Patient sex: M
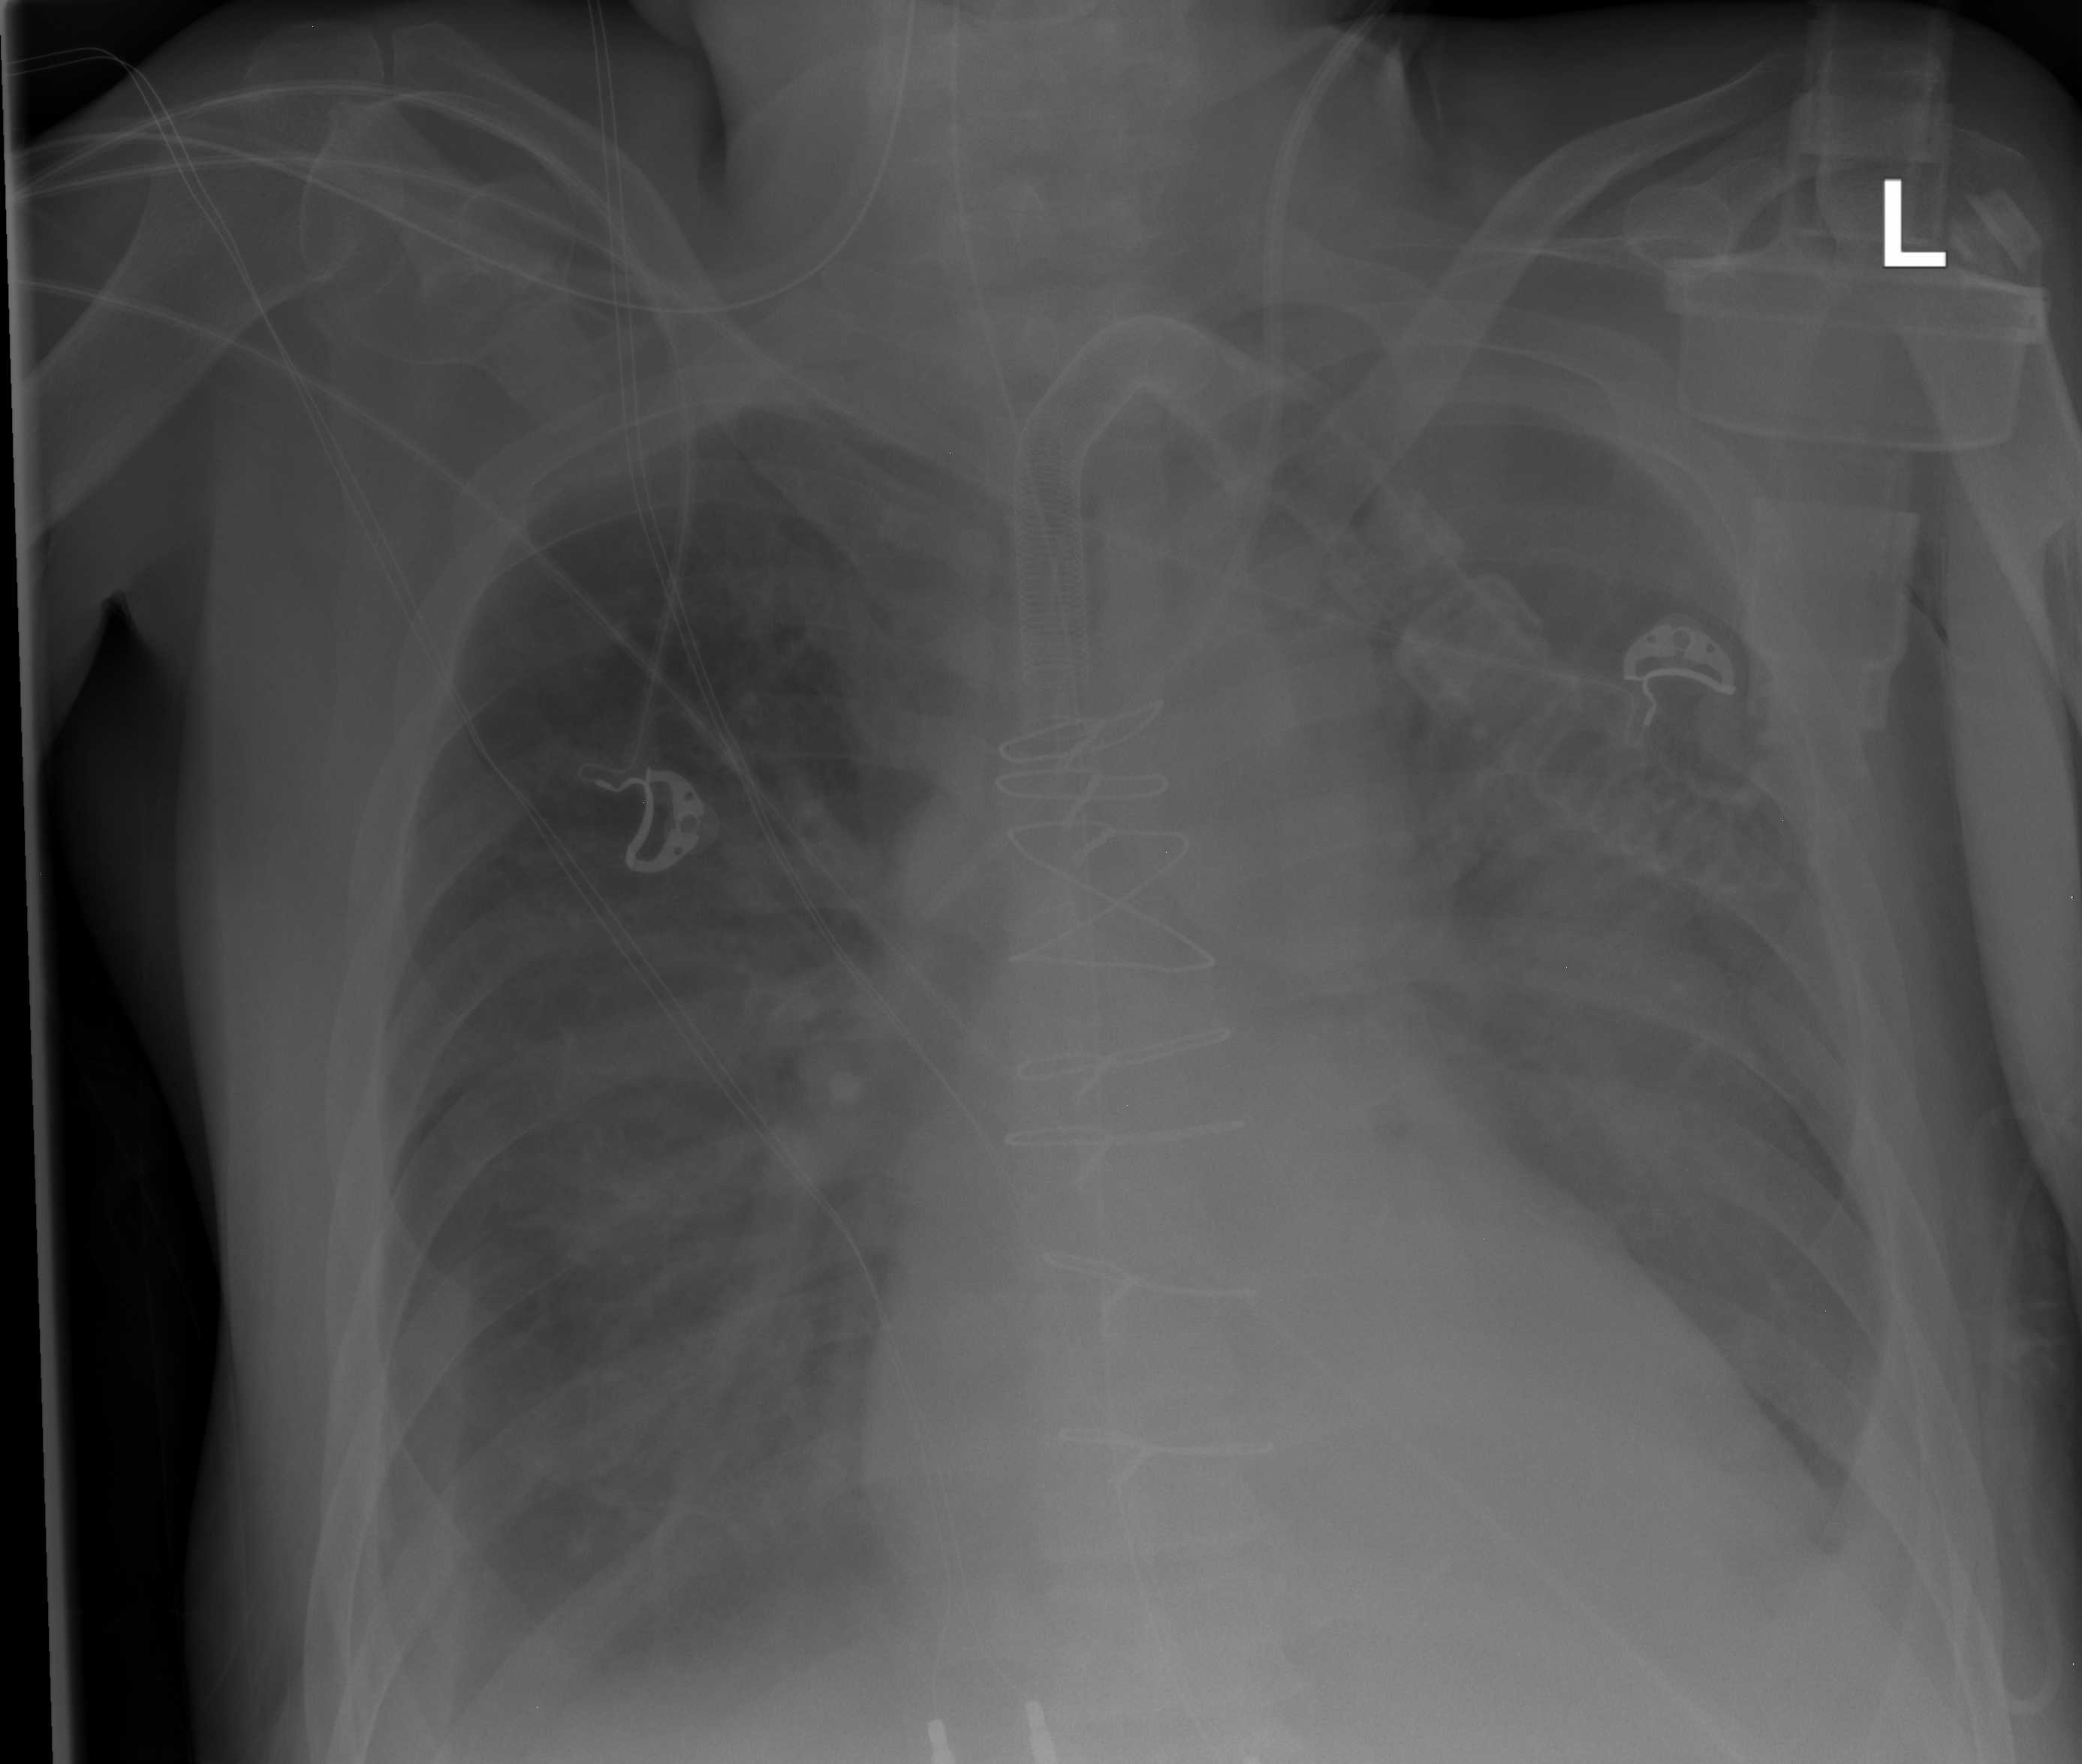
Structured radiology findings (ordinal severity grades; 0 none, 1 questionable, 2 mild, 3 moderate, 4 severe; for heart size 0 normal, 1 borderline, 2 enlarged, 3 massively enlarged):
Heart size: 0
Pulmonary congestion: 0
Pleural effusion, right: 0
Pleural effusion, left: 1
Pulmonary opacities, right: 2
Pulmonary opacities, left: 2
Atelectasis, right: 3
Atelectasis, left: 3